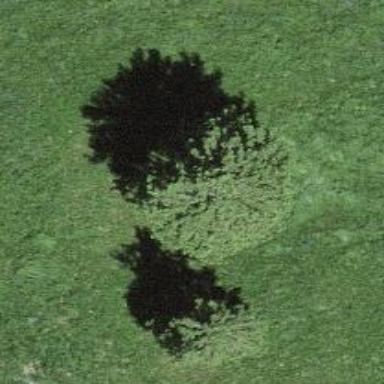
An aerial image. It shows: Single tag "natural: tree."